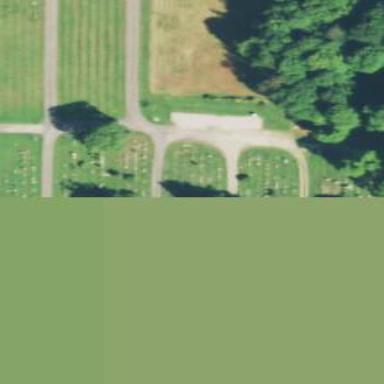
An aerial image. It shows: Cemetery.